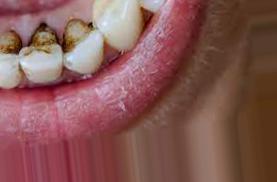
Condition: Tooth Discoloration